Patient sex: F
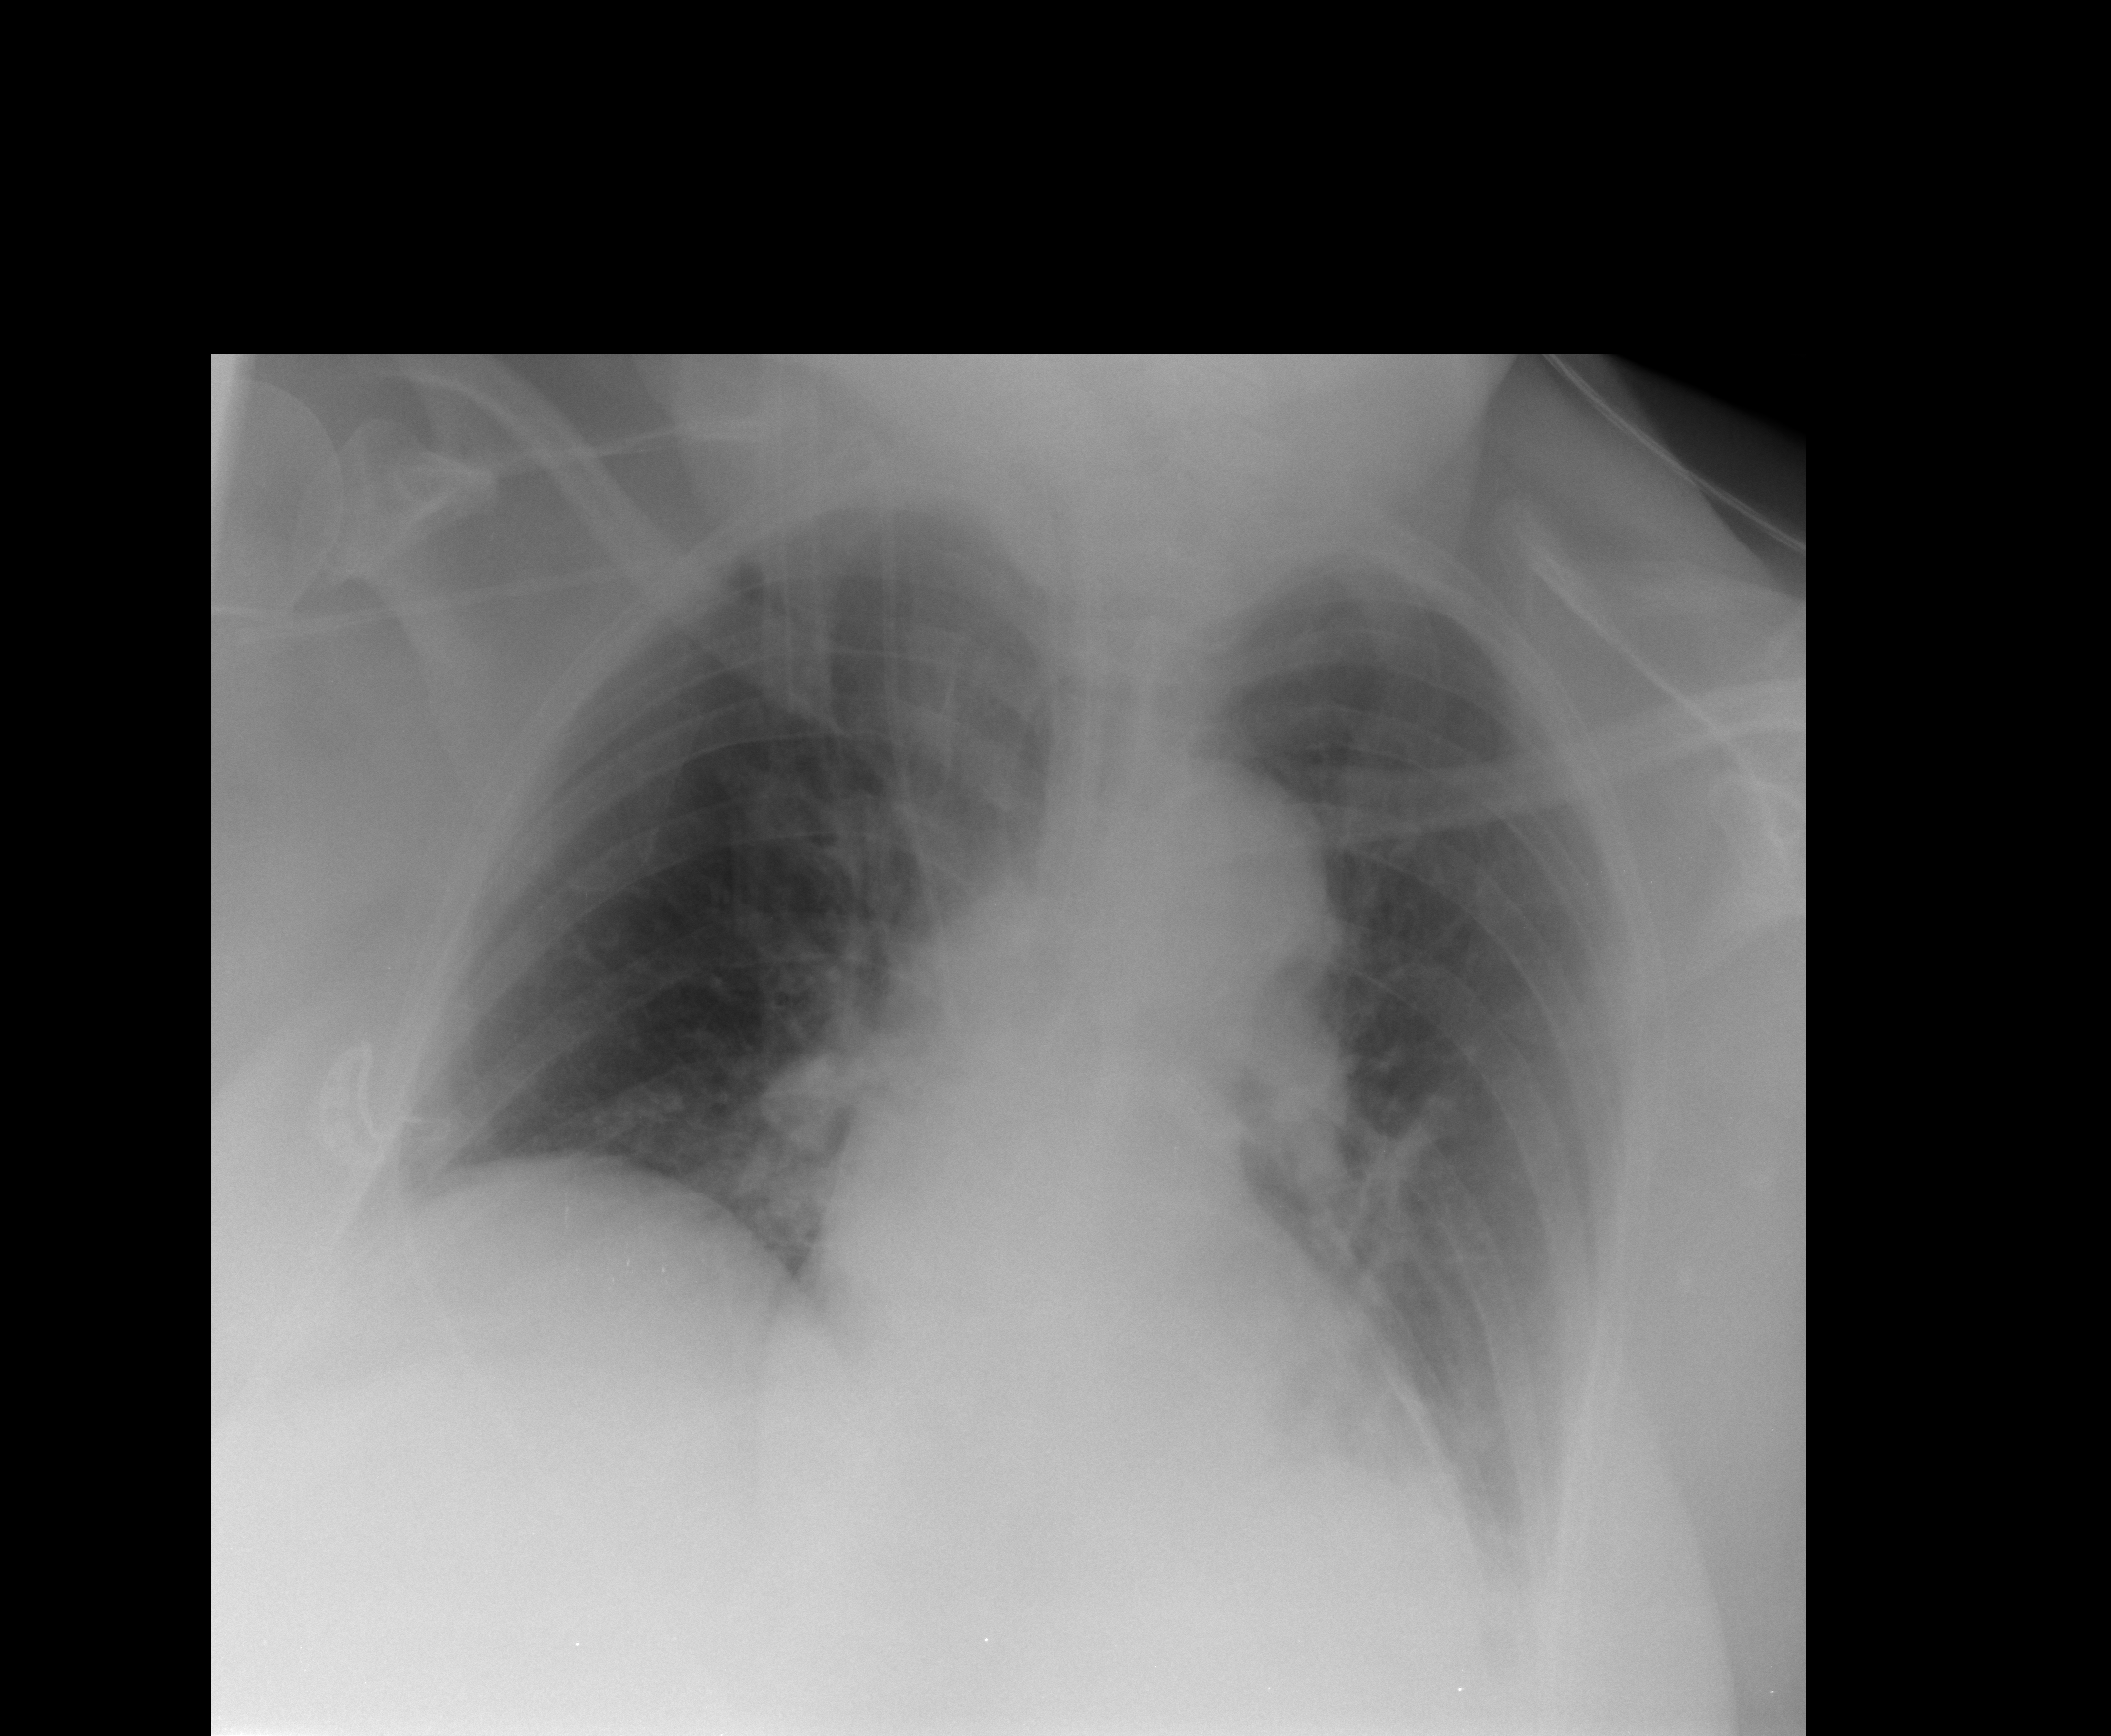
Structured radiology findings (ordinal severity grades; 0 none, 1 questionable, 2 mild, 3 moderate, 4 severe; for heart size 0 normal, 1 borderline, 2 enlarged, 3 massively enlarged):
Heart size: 0
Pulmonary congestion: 2
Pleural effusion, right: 0
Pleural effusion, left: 2
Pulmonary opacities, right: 0
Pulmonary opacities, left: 0
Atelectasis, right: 0
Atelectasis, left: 2